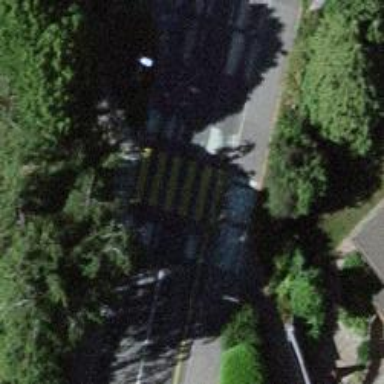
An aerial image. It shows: Kerb serving as barrier.